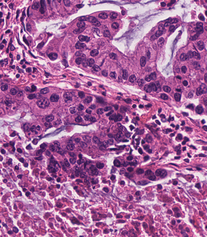
Tumor epithelial tissue: yes
Tumor-associated stroma tissue: yes
Normal tissue: no